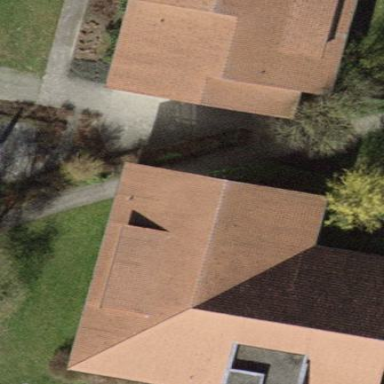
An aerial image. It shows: Hospital building with gabled roof.